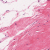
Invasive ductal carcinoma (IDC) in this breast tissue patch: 0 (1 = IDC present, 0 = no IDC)